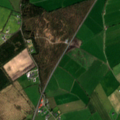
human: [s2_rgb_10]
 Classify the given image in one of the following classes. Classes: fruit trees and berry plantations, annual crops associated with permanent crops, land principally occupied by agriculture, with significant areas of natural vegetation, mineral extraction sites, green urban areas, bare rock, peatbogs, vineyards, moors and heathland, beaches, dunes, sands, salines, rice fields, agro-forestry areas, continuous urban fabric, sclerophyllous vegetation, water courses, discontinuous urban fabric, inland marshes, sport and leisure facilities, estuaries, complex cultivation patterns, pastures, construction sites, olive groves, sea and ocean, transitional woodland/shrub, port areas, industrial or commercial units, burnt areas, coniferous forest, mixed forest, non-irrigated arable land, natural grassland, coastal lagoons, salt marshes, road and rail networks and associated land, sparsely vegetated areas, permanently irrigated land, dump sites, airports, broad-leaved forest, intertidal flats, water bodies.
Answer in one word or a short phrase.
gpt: non-irrigated arable land, pastures, mixed forest, transitional woodland/shrub